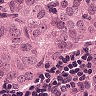
Metastatic tissue present: yes